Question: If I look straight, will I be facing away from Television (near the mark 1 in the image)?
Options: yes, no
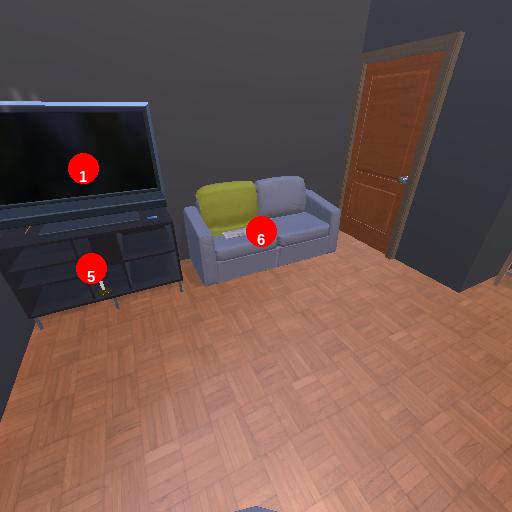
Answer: yes